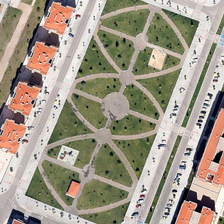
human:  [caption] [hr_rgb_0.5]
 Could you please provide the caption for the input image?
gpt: some red buildings are around a rectangle square with some green trees scattered .

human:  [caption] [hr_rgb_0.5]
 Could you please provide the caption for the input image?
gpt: some red buildings are around a rectangle square with some green trees scattered .

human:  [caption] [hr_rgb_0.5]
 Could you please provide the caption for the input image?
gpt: some red buildings are around a rectangle square with some green trees scattered .

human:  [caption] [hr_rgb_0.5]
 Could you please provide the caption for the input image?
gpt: some red buildings are around a rectangle square with some green trees scattered .

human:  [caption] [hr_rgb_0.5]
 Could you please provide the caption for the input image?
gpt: some red buildings are around a rectangle square with some green trees scattered .